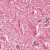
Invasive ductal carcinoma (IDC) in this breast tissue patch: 0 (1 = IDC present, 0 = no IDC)